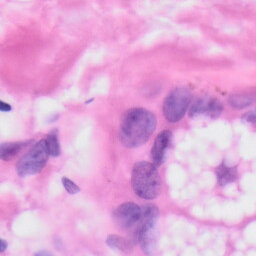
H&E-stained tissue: Skin